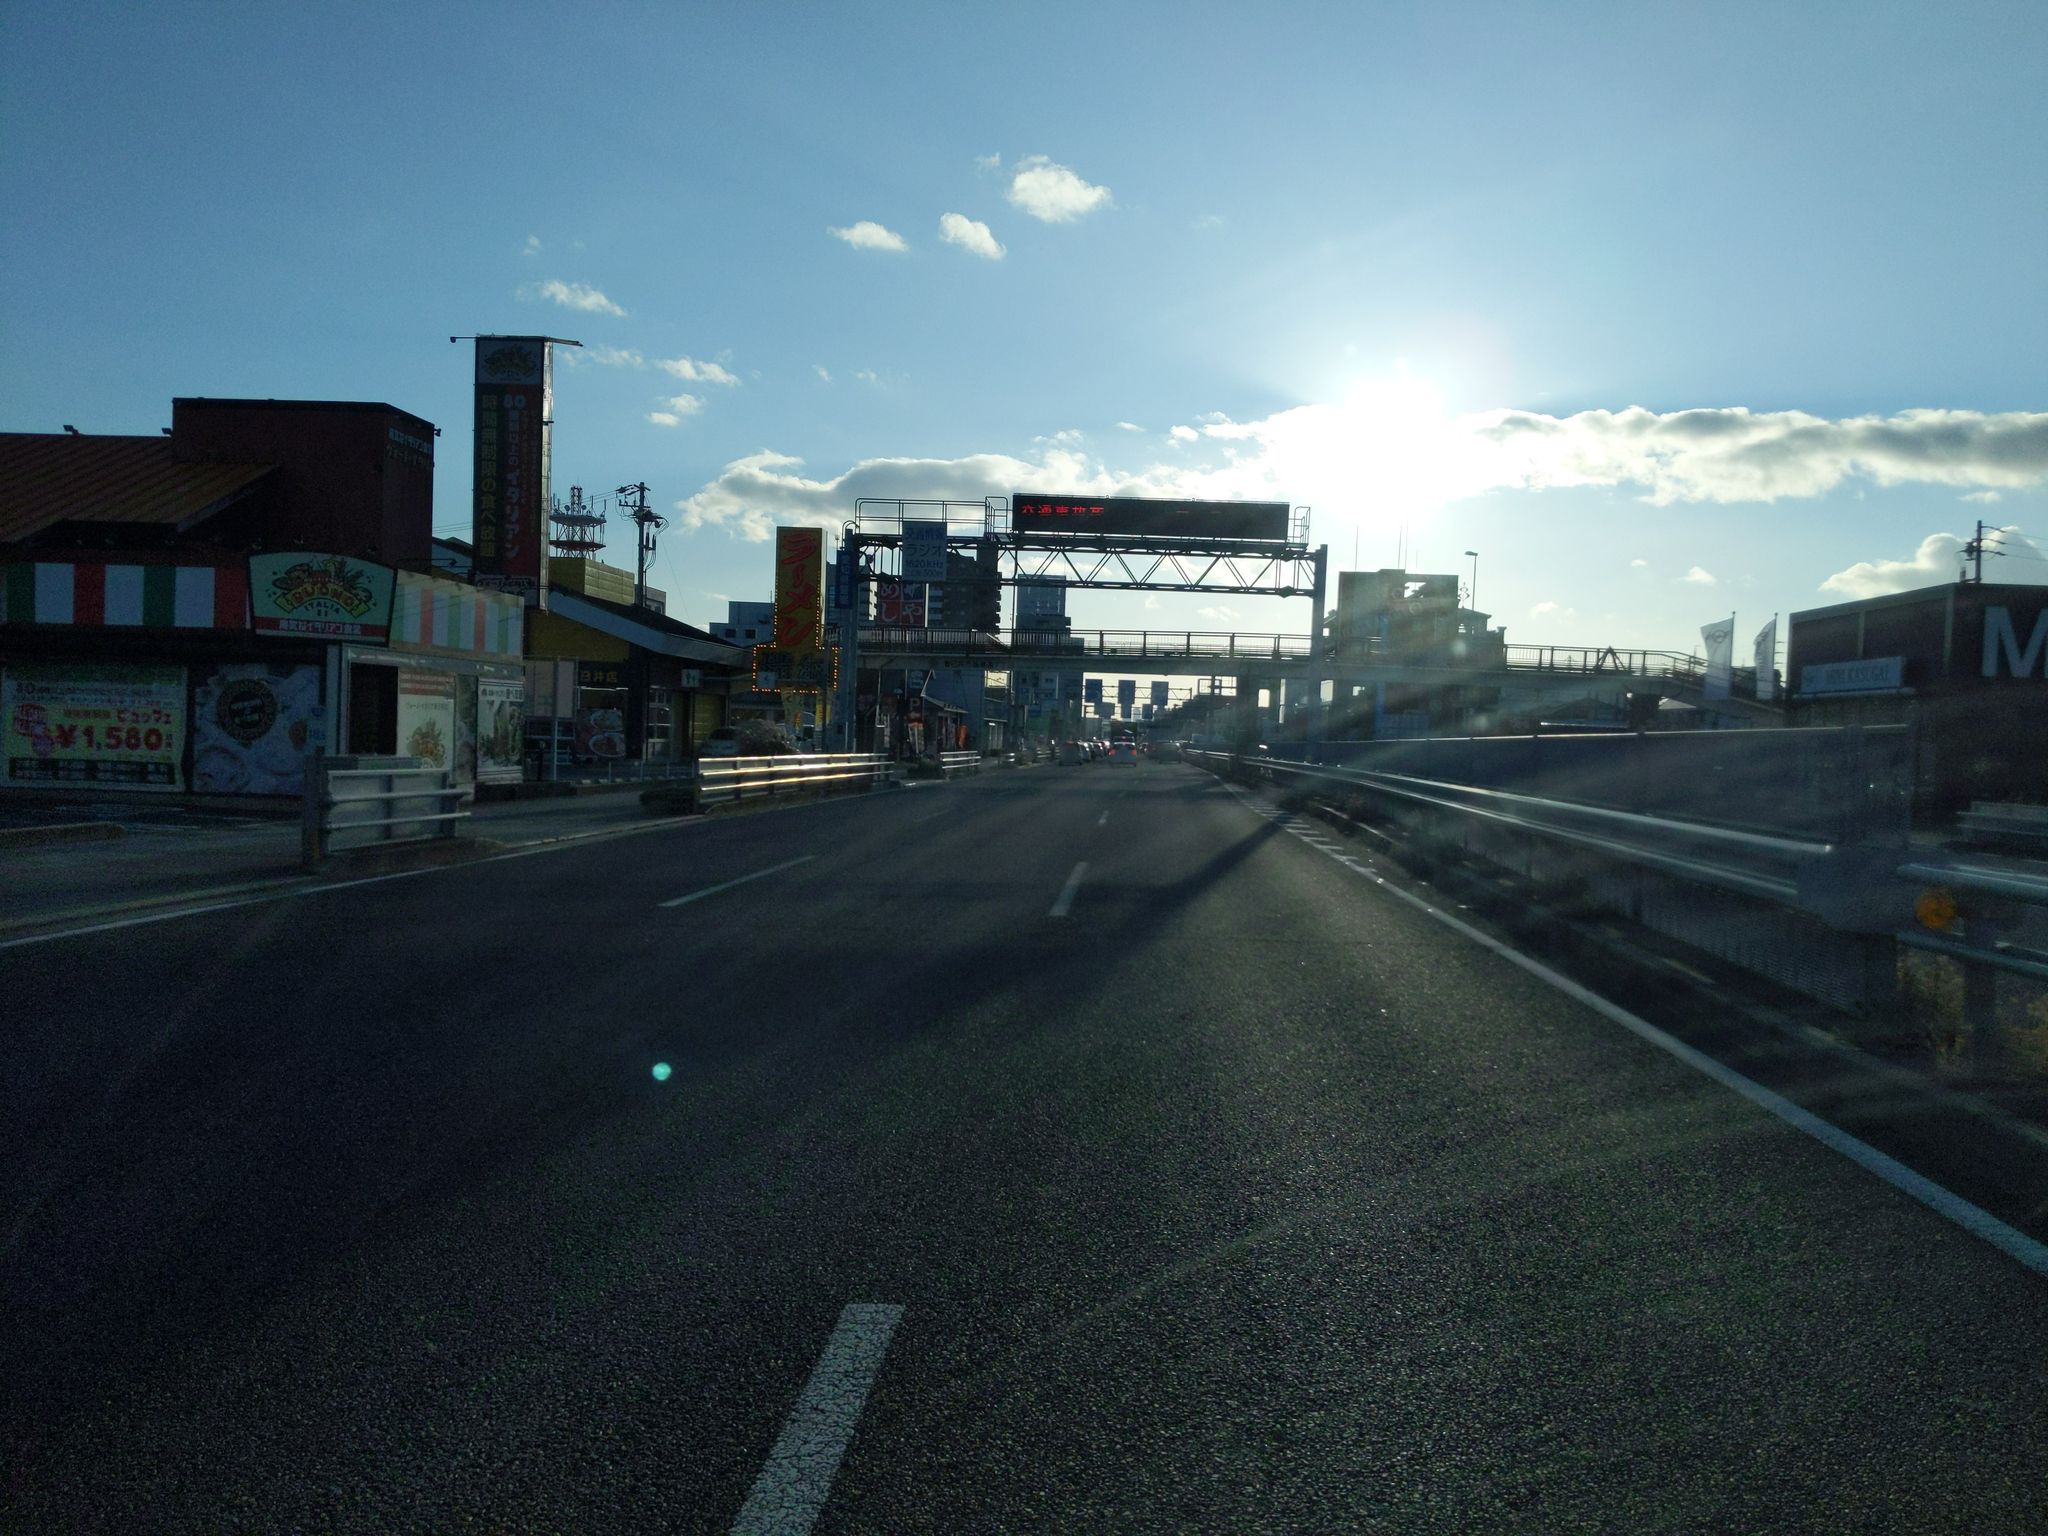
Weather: clear
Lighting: day
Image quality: good
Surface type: driving surface
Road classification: trunk
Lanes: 3.0
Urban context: urban centre
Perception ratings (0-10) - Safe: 0.93, Lively: 1.64, Beautiful: 3.04, Boring: 2.05, Depressing: 5.97, Wealthy: 2.25